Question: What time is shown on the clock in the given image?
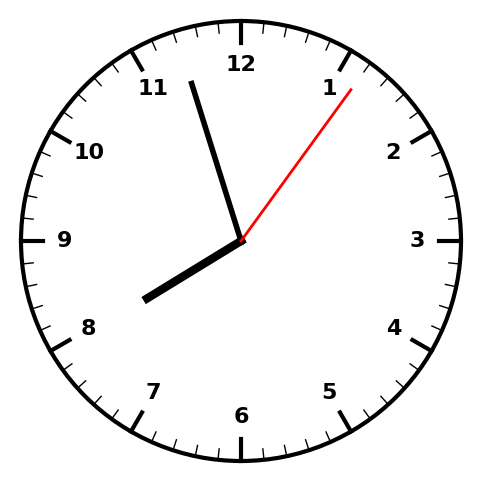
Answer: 07:57:06